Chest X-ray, PA view. Patient: 59 years old, sex M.
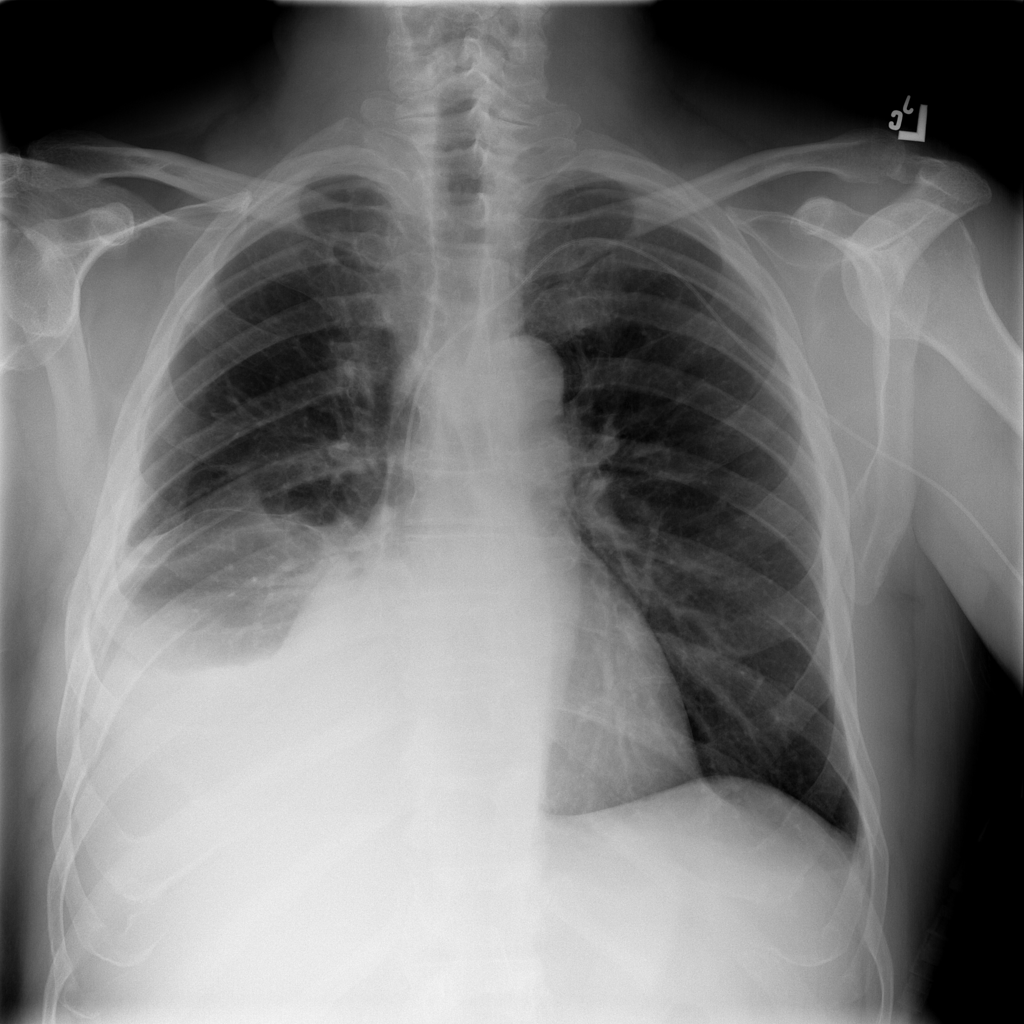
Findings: Atelectasis, Effusion